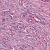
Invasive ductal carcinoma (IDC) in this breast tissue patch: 1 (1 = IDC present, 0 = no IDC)